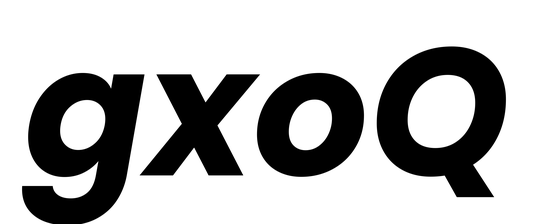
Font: Poppins-BoldItalic